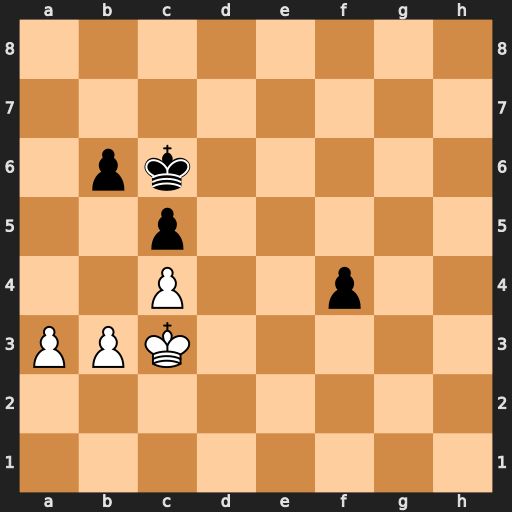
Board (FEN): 8/8/1pk5/2p5/2P2p2/PPK5/8/8
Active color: w
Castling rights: -
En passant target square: -
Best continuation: Kd3 Kd6 Ke4 f3 Kxf3